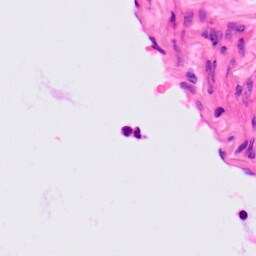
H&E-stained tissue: Lung